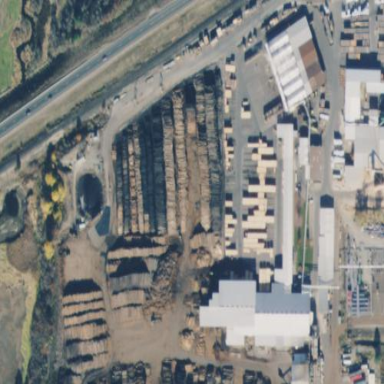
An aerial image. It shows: Industrial area with sawmill.